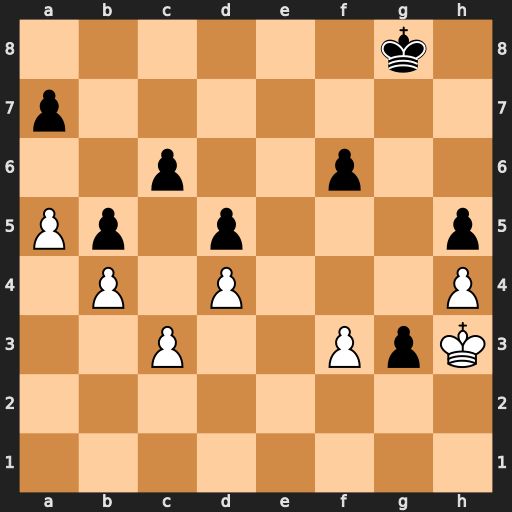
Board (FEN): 6k1/p7/2p2p2/Pp1p3p/1P1P3P/2P2PpK/8/8
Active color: w
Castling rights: -
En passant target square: -
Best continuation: Kxg3 Kf7 Kf4